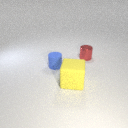
large yellow rubber cube in front of small blue rubber cylinder